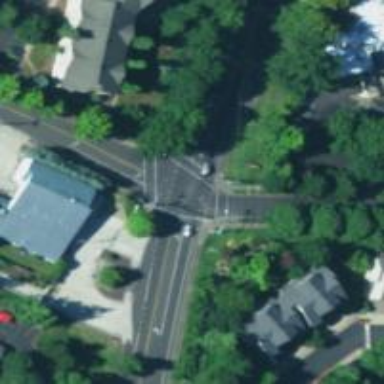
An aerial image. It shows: Solid stop line on the road marking.